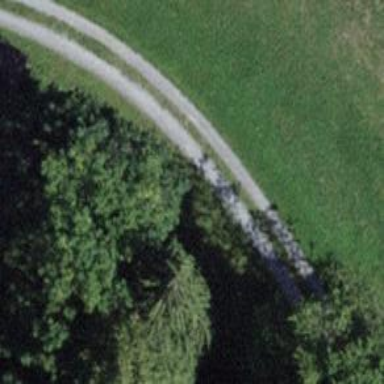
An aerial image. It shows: Well-maintained track road with grade 1 tracktype.